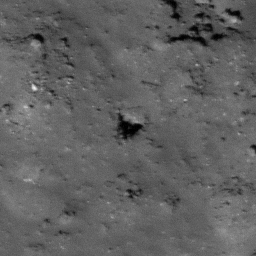
Pit: Tharp 5
Host crater: Tharp
Host type: impact_melt
Lunar coordinates: latitude -30.611, longitude 145.72